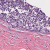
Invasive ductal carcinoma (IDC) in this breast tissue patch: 0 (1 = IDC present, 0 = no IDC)